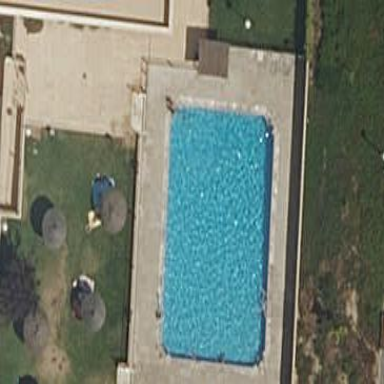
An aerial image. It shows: Swimming pool located in leisure land.